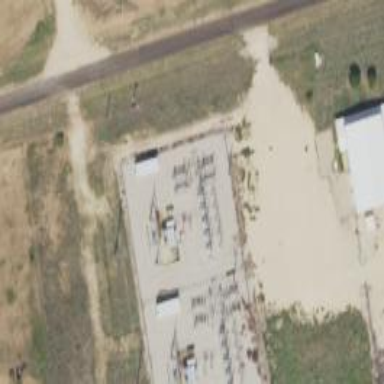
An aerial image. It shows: Power substation with transmission level designation. It is enclosed by fence.